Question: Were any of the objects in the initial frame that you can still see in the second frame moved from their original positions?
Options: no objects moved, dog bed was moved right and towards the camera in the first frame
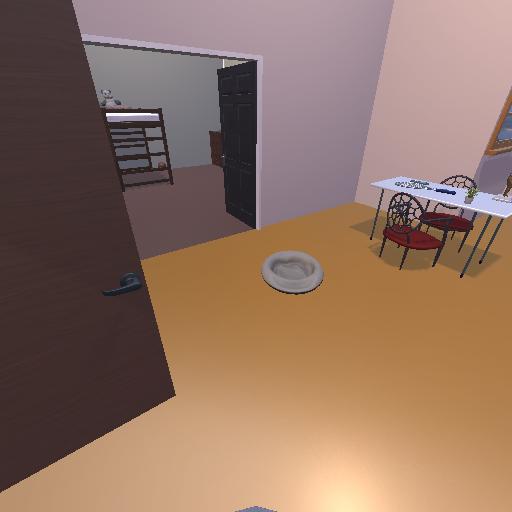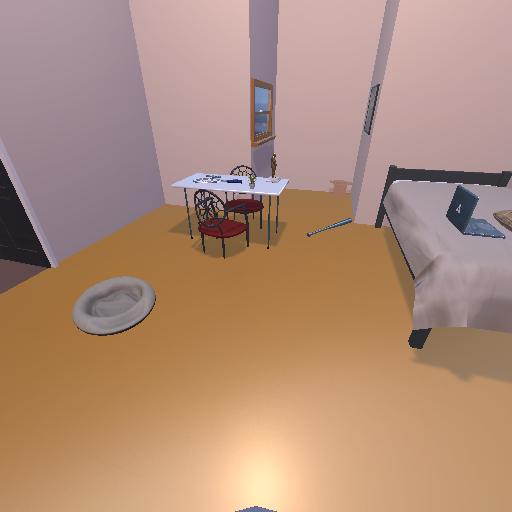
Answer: no objects moved